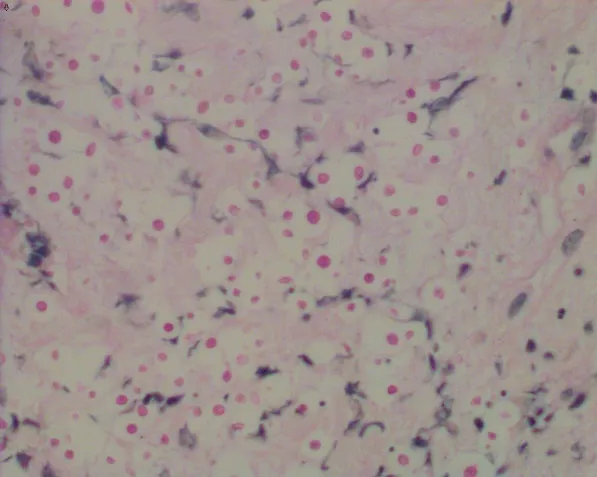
Light microscopic histological findings of the skin biopsy specimen from the cutaneous lesion showed an inflammatory infiltration containing PAS positive micro-organisms. (Periodic acid-Schiff stain; original magnification: x400).
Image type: pathology (h&e)